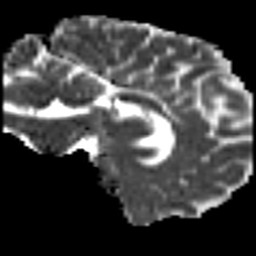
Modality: MD
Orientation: sagittal
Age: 23
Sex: male
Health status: ill
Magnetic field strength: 3 T
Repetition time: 9 s
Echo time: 0.093 s